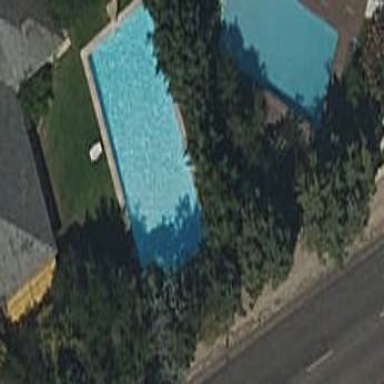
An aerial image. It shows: Swimming pool located in leisure land.